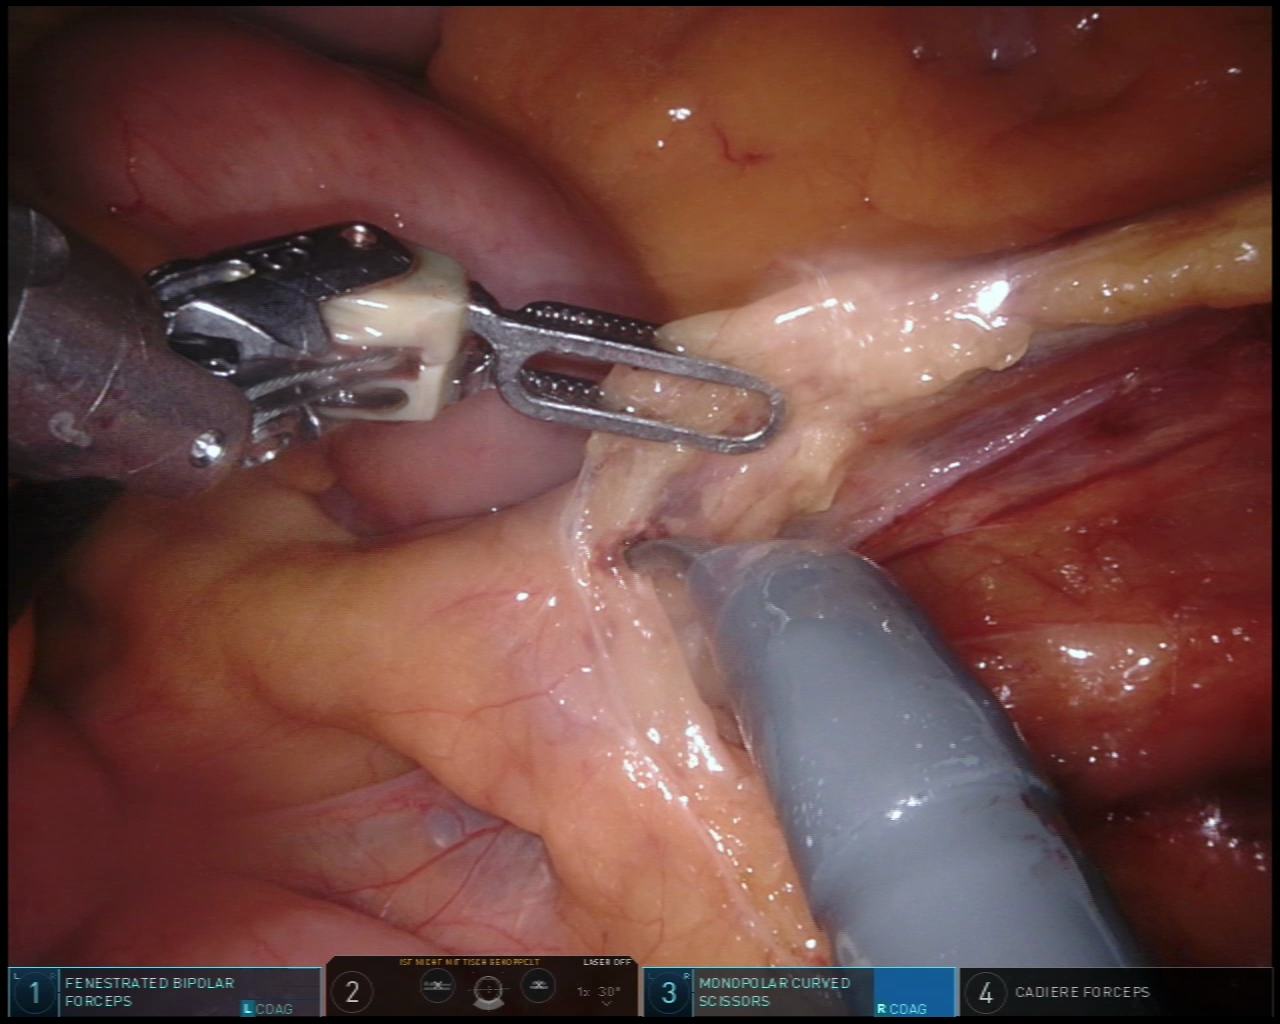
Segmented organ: small_intestine
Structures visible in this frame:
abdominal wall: no
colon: no
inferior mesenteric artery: yes
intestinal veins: yes
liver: no
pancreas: no
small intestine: yes
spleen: no
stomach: no
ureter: no
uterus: no
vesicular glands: no